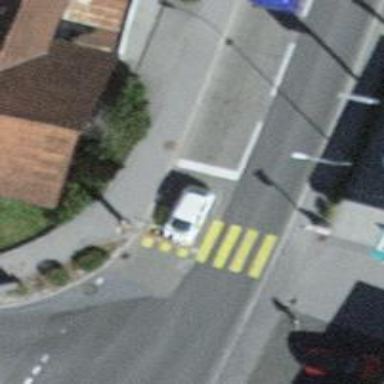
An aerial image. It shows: Crossing with zebra traffic signals.